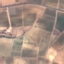
Land use / land cover class: PermanentCrop